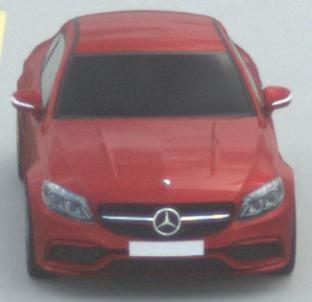
Make: Mercedes-Benz
Model: C 43 AMG
Detailed model: C-Class (205) AMG Limousine
Model produced from: 2016/10
Model produced until: 2018/04
Doors: 4
Color: red
Road condition: dry road
Daytime: midday
Contrast: low contrast